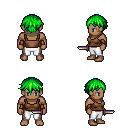
a pixel art fantasy rpg character, male body template, human, dark skin, brown pirate shirt, white pants, green short bangs hairstyle, cloth bracers, dagger, four views (front, back, left, right), 2x2 character sprite sheet, small pixel art, hard edges, no anti-aliasing